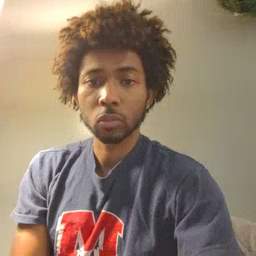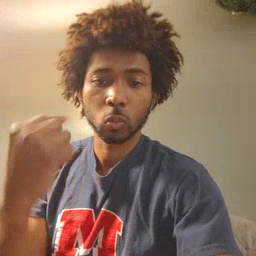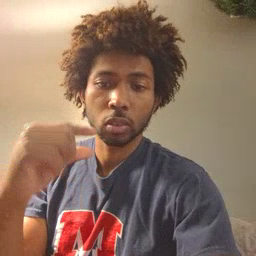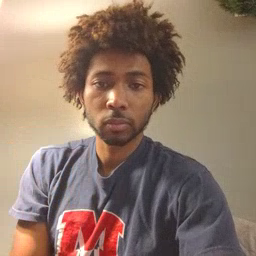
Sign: green